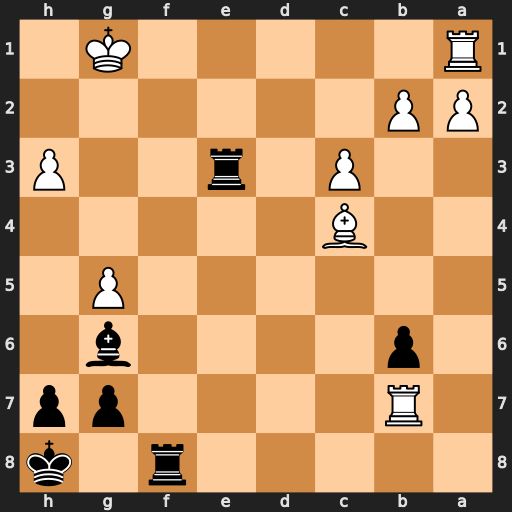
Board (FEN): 5r1k/1R4pp/1p4b1/6P1/2B5/2P1r2P/PP6/R5K1
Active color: b
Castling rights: -
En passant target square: -
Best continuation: Be4 Rf7 Rxf7 Bxf7 Rg3+ Kf2 Rf3+ Ke2 Rxf7